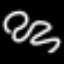
Label: squiggle